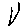
Label: moon